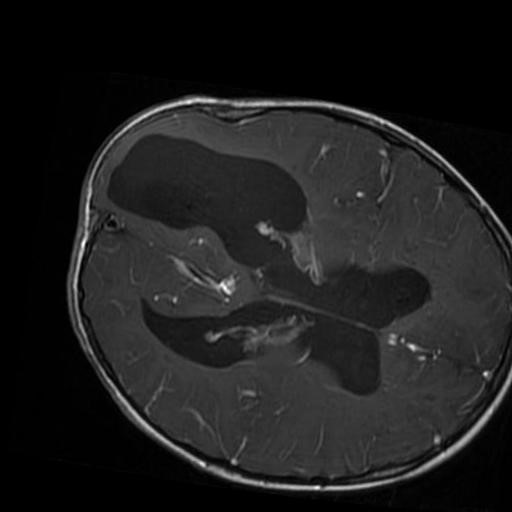
Label: brain_glioma